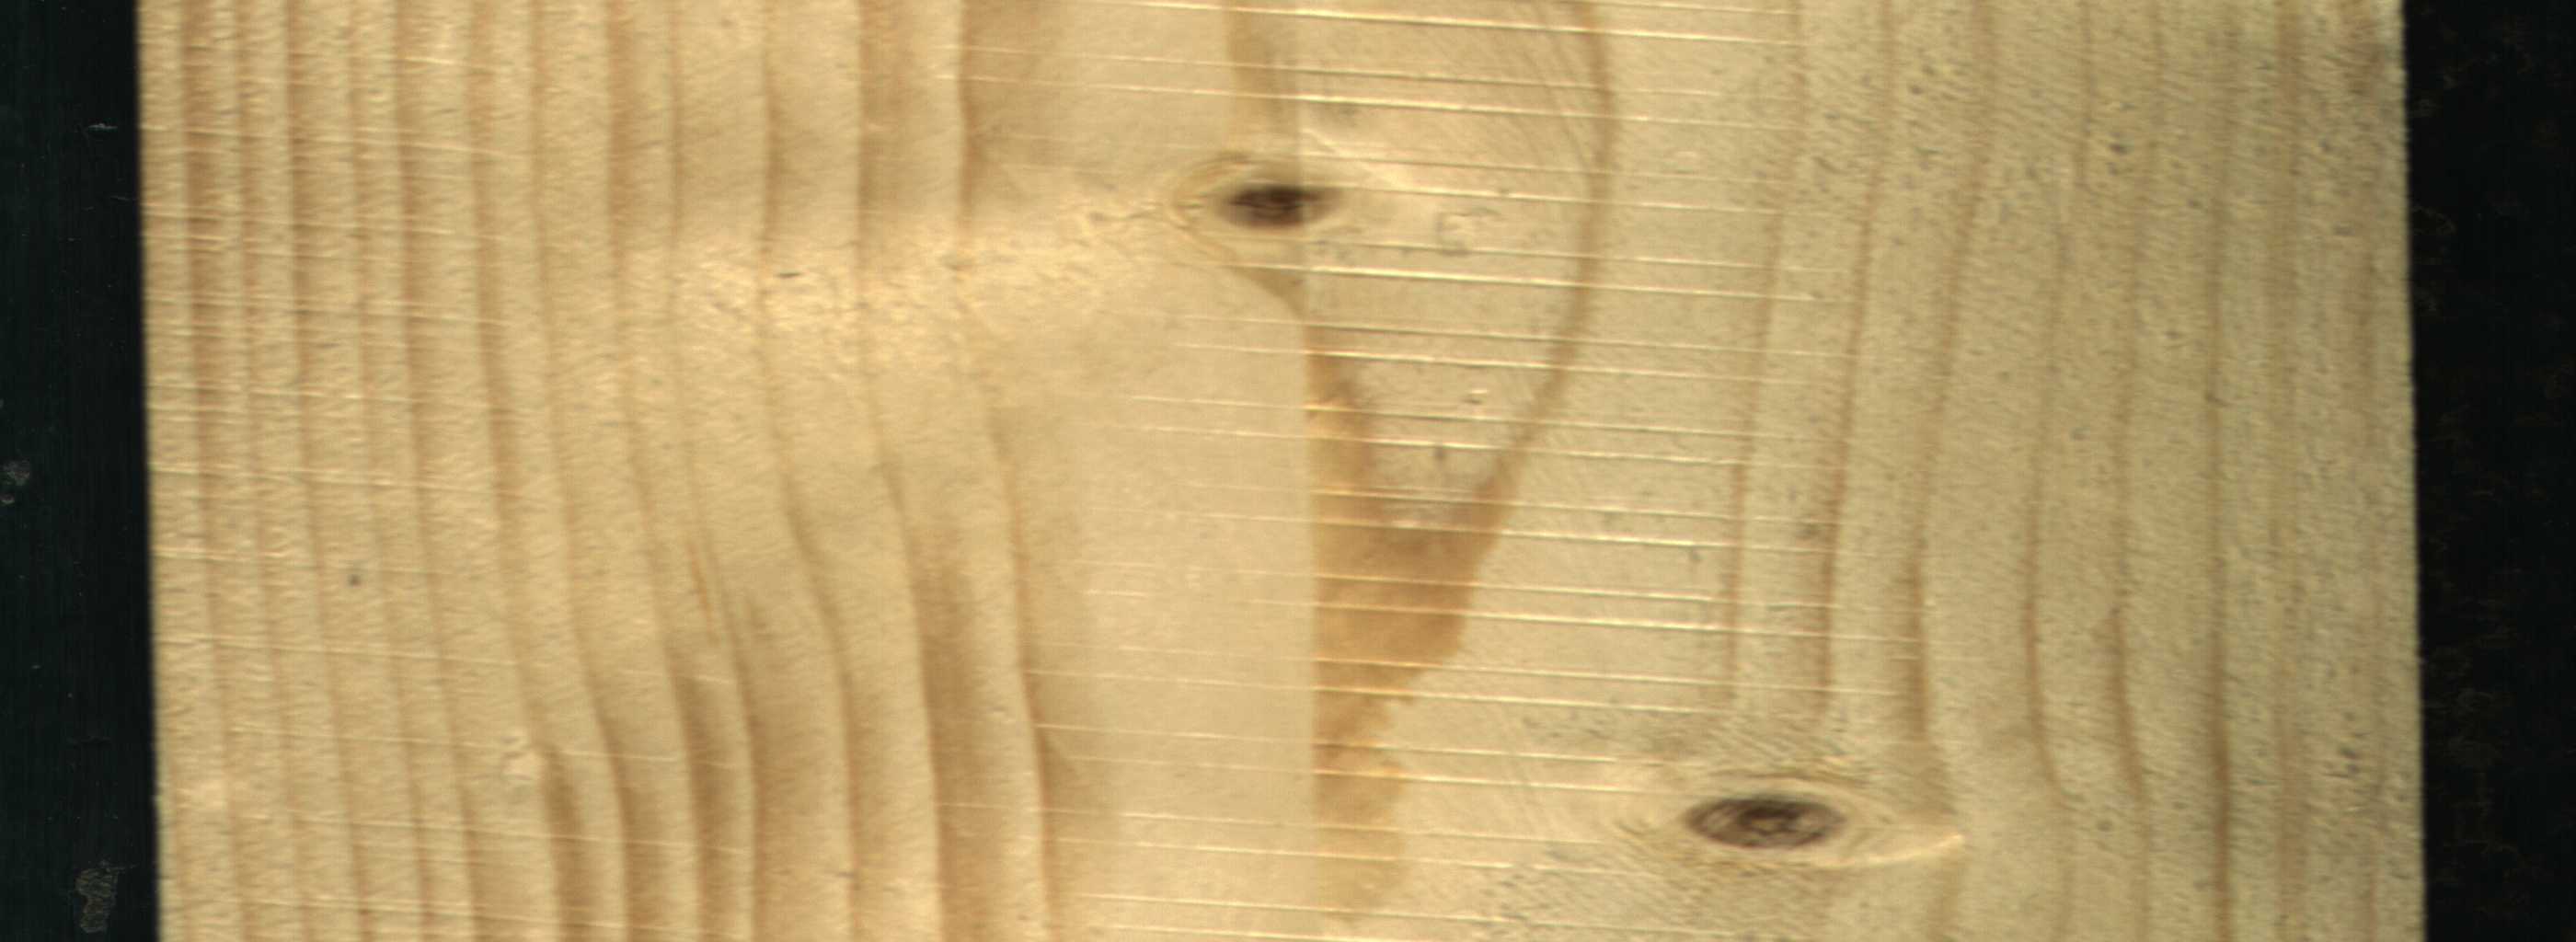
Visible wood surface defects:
Live_Knot
Live_Knot